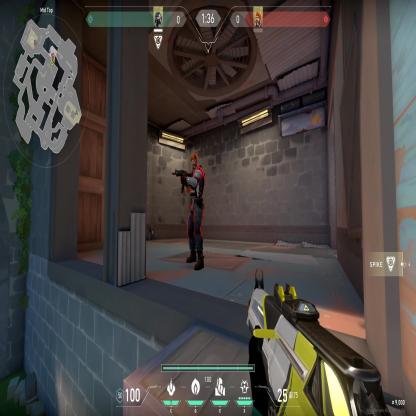
Label: enemy